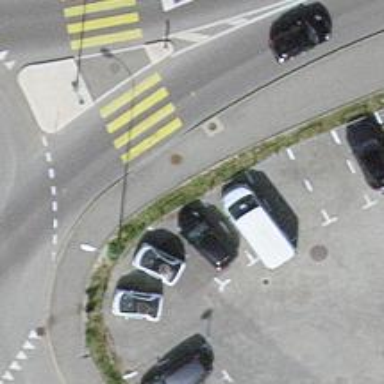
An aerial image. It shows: Kerb serving as barrier.